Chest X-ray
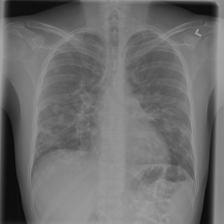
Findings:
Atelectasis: negative
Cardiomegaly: negative
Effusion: negative
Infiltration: negative
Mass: negative
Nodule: positive
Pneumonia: negative
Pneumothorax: negative
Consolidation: negative
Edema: negative
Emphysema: negative
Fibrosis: negative
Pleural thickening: negative
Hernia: negative